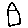
Label: house